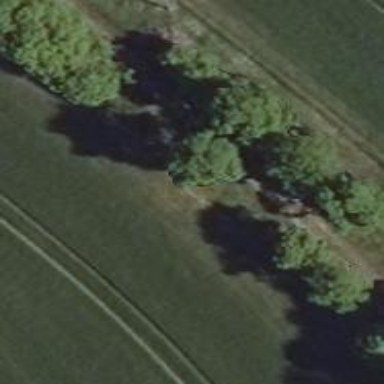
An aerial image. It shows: Row of trees in natural setting.